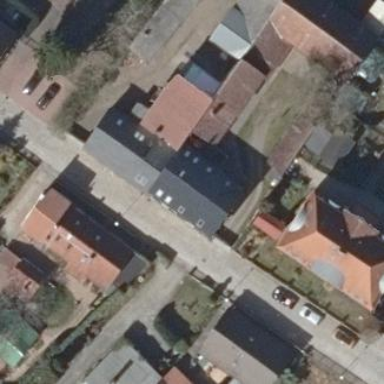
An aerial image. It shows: Semi-detached house with gabled roof.